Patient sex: M
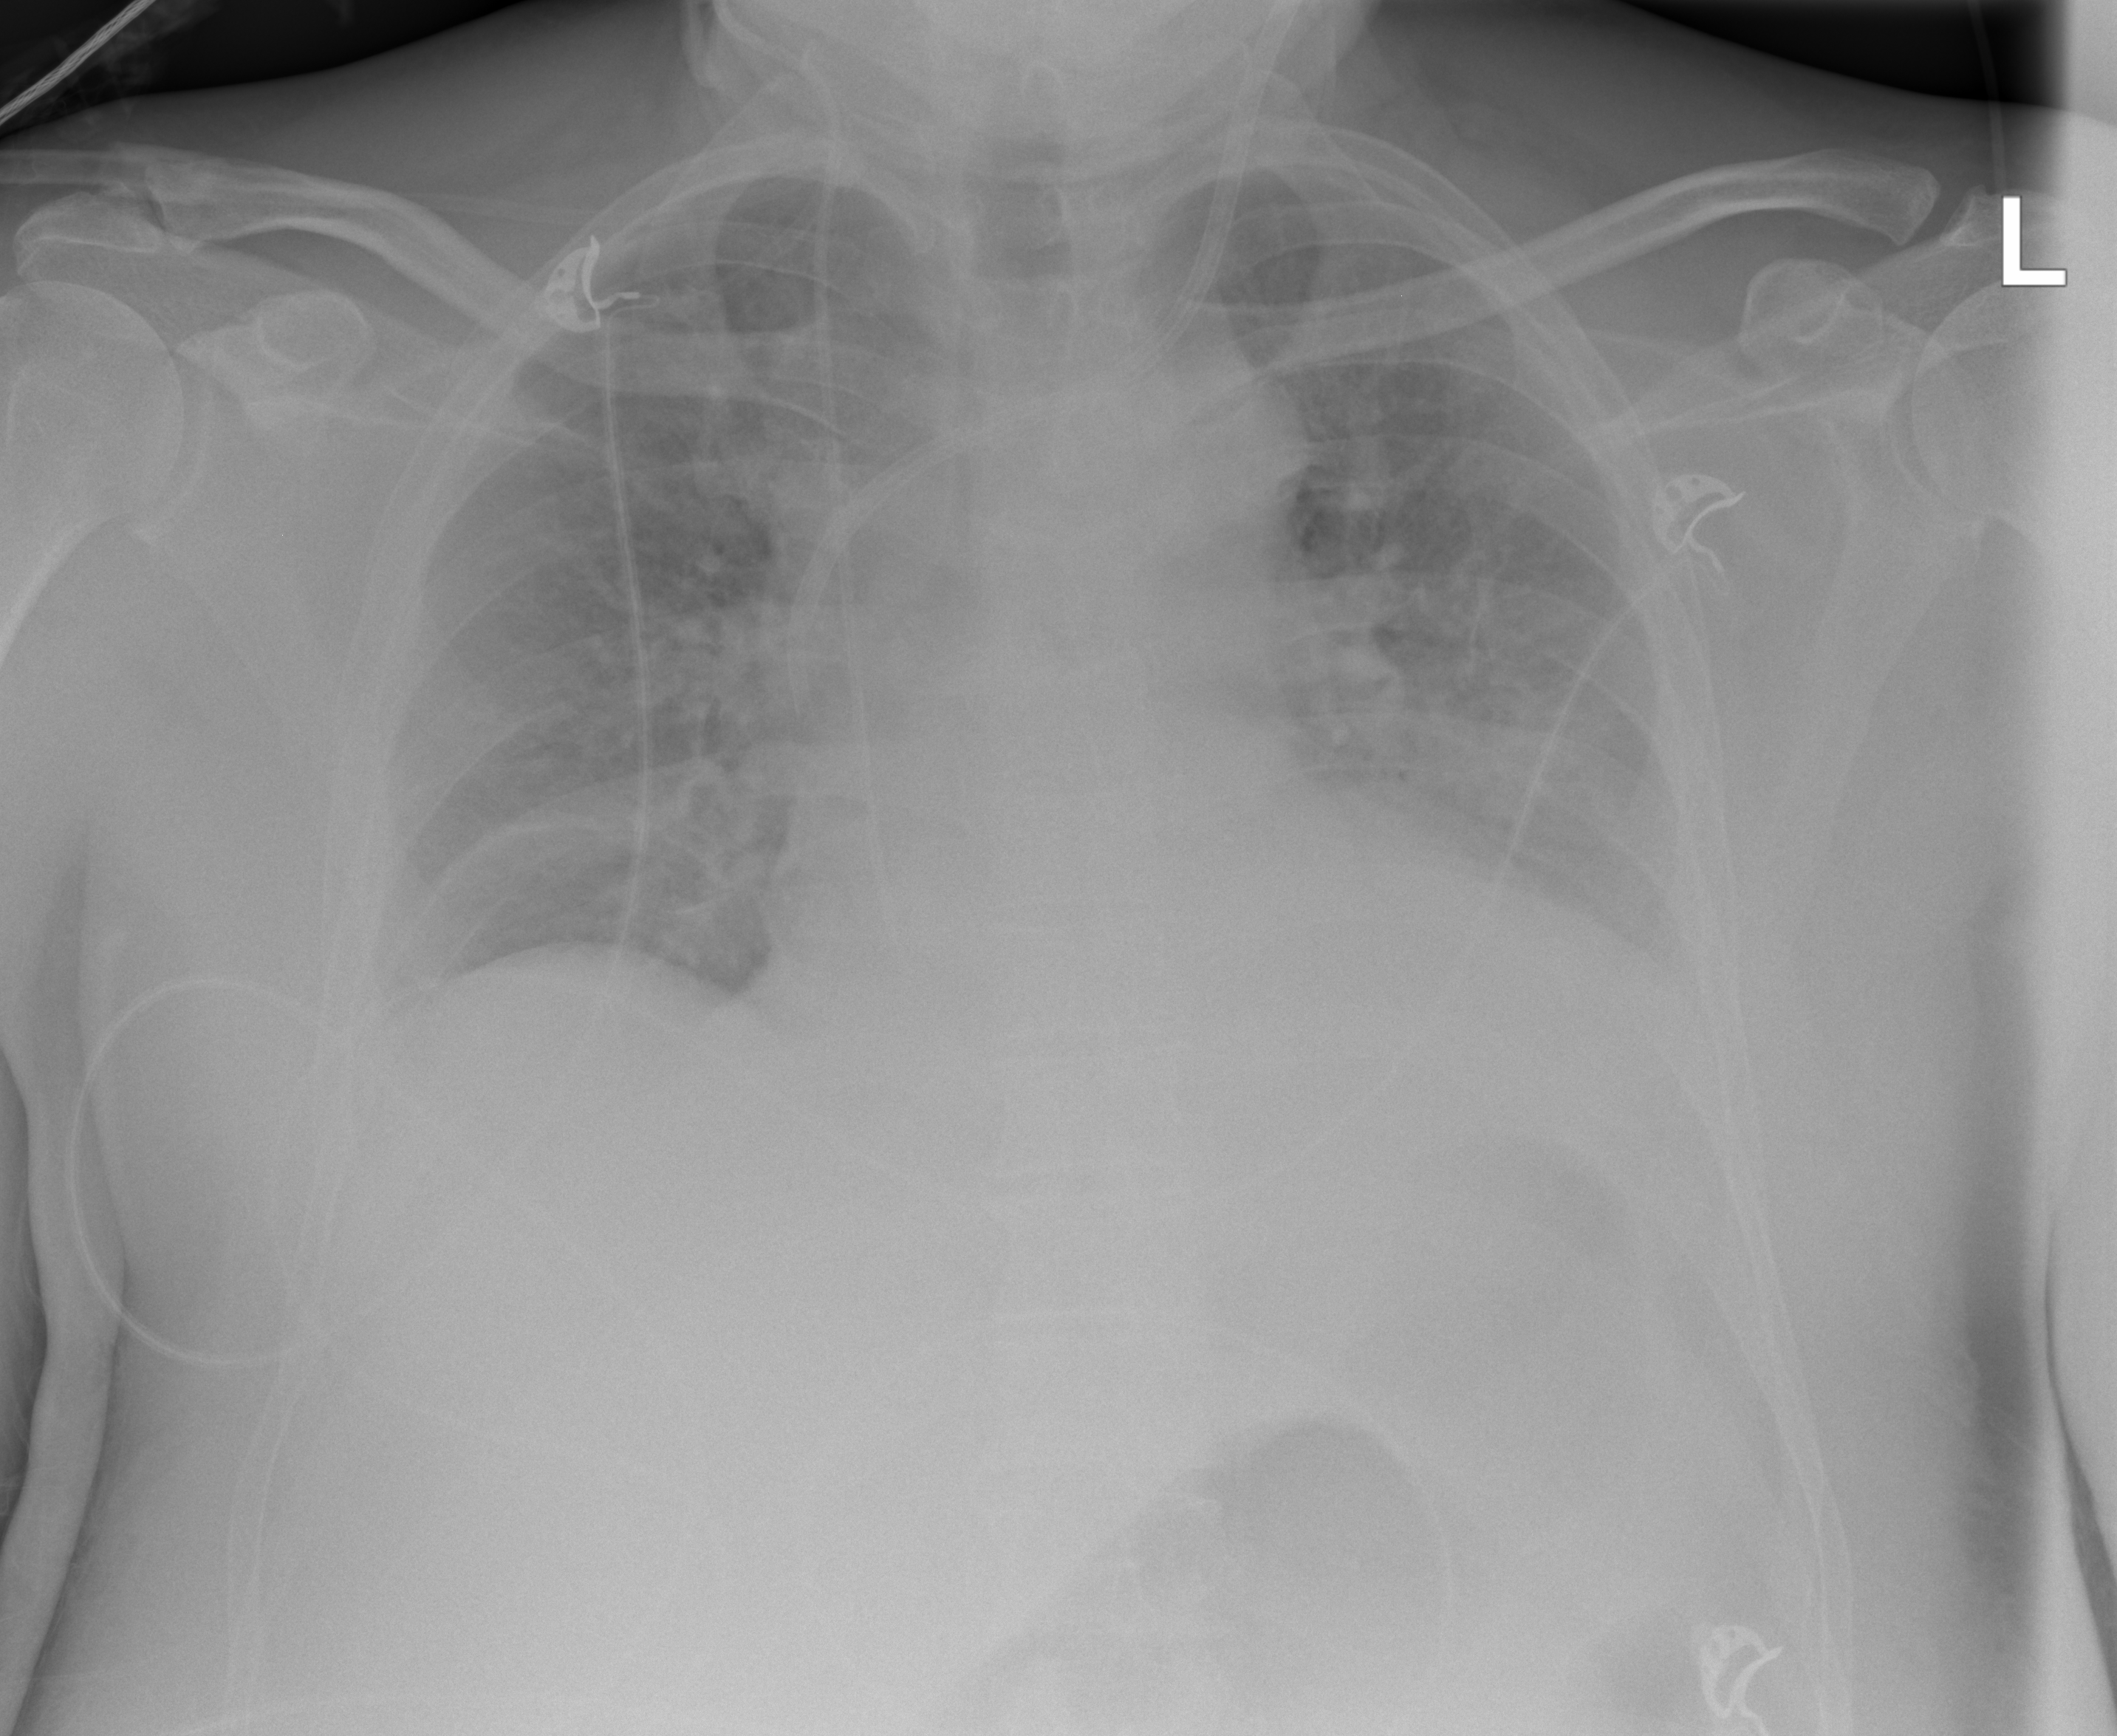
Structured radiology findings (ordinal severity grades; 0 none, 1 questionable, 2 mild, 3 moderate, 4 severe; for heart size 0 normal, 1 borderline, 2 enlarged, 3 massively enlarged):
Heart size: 2
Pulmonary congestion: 1
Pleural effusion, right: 2
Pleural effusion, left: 2
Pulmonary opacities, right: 1
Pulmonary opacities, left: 1
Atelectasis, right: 2
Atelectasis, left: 0